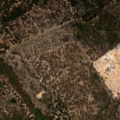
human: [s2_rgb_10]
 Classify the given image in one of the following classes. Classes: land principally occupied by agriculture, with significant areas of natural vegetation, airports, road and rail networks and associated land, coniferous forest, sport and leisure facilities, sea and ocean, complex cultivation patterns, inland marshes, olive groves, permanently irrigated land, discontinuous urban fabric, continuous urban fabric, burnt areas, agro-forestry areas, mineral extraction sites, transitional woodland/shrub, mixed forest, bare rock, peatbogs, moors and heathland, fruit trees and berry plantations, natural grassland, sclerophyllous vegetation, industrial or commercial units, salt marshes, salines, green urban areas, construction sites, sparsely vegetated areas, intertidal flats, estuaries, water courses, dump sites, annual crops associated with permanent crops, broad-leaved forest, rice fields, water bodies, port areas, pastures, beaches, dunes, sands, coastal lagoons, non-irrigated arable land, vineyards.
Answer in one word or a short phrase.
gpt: continuous urban fabric